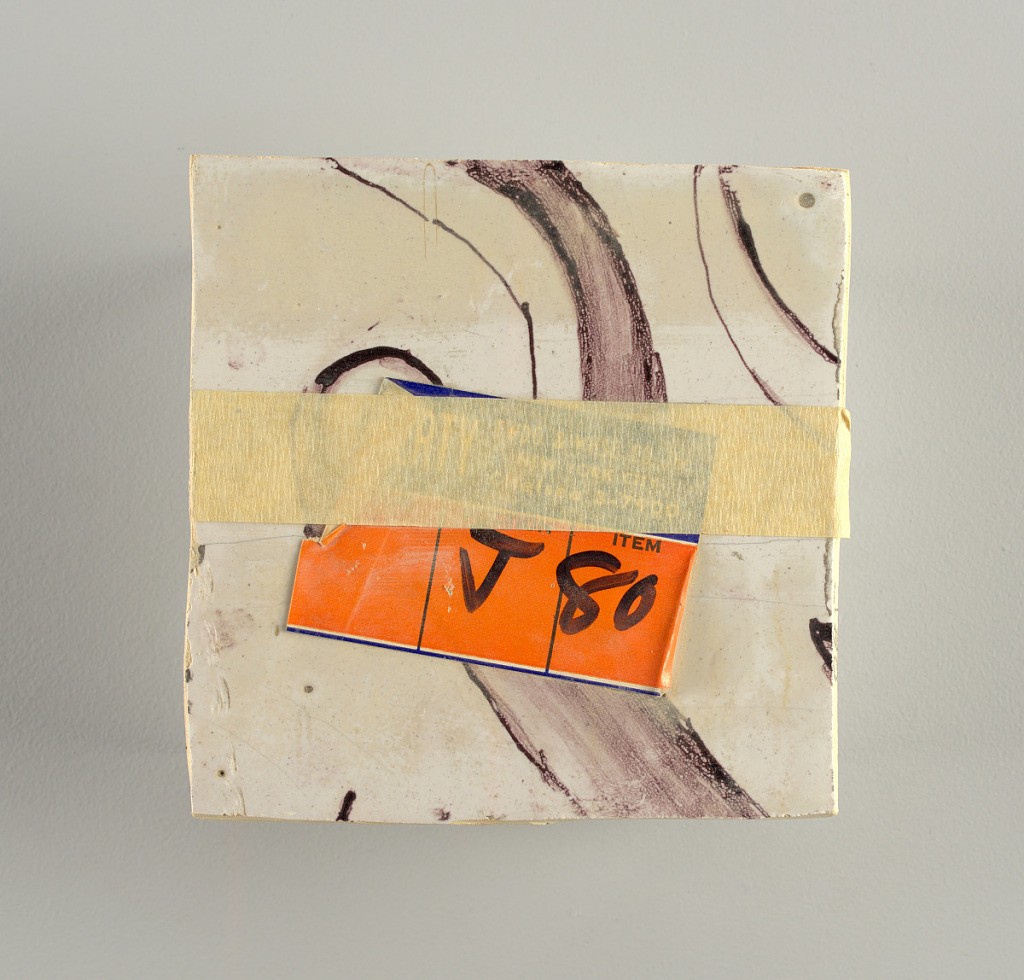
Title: Wall facing
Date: ca. 1725
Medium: tin-glazed earthenware, underglaze
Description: Two vertical rectangles, twenty-three tiles high.  A) Nine tiles wide at top; seven tiles wide at bottom.  B) Ten and one-half tiles wide.

Arabesque design of foliage.  A) with centered figure of Justice under a canopy.  B) with centered urn.